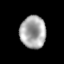
Tissue: lung
Cell type: Epithelial cells
Senescence score: 0.2264
Nuclear area (px): 826
Mean DAPI intensity: 166.383